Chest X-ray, PA view. Patient: 41 years old, sex F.
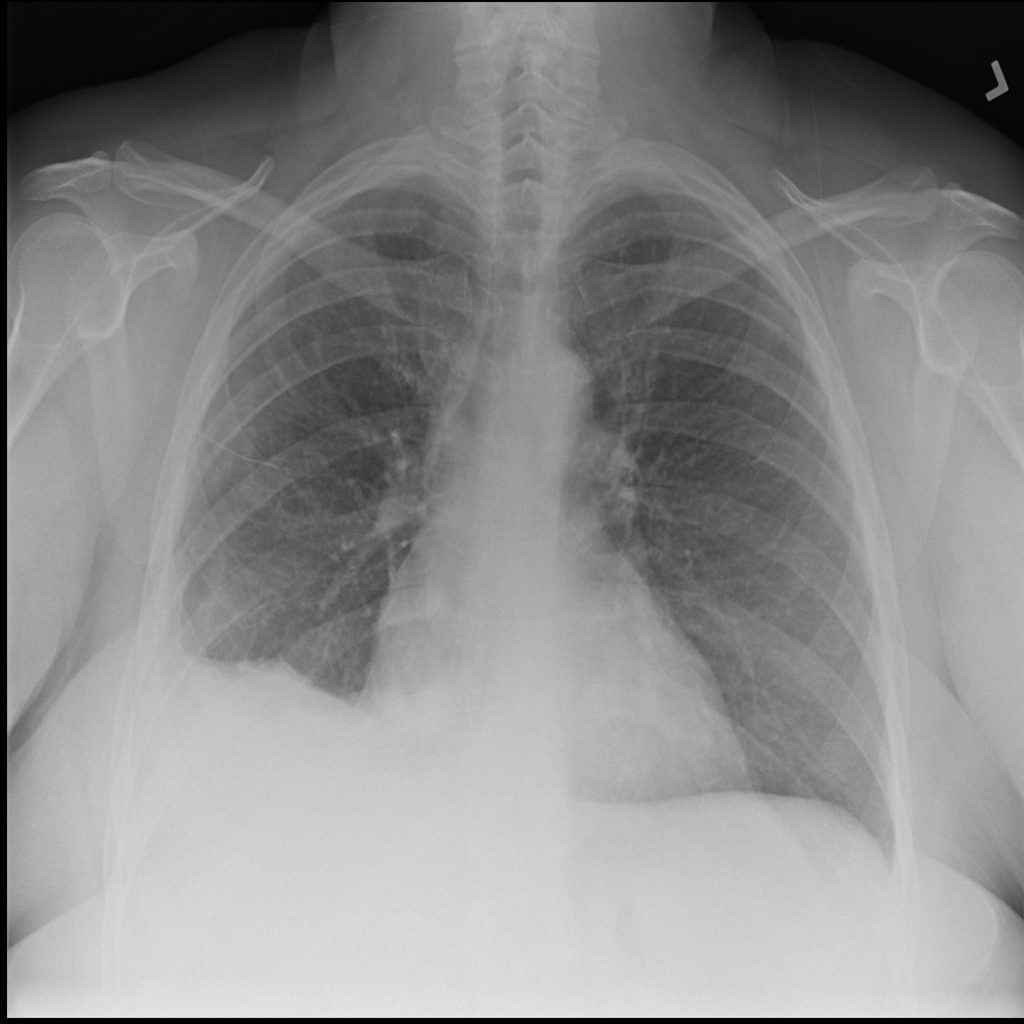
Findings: No Finding